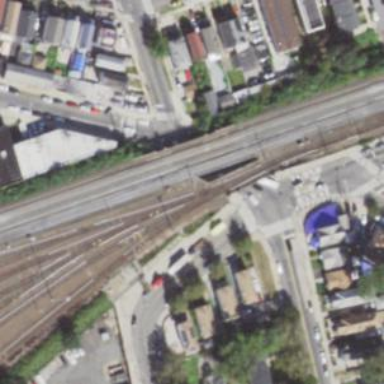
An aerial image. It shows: Railway bridge with electrified rail tracks.